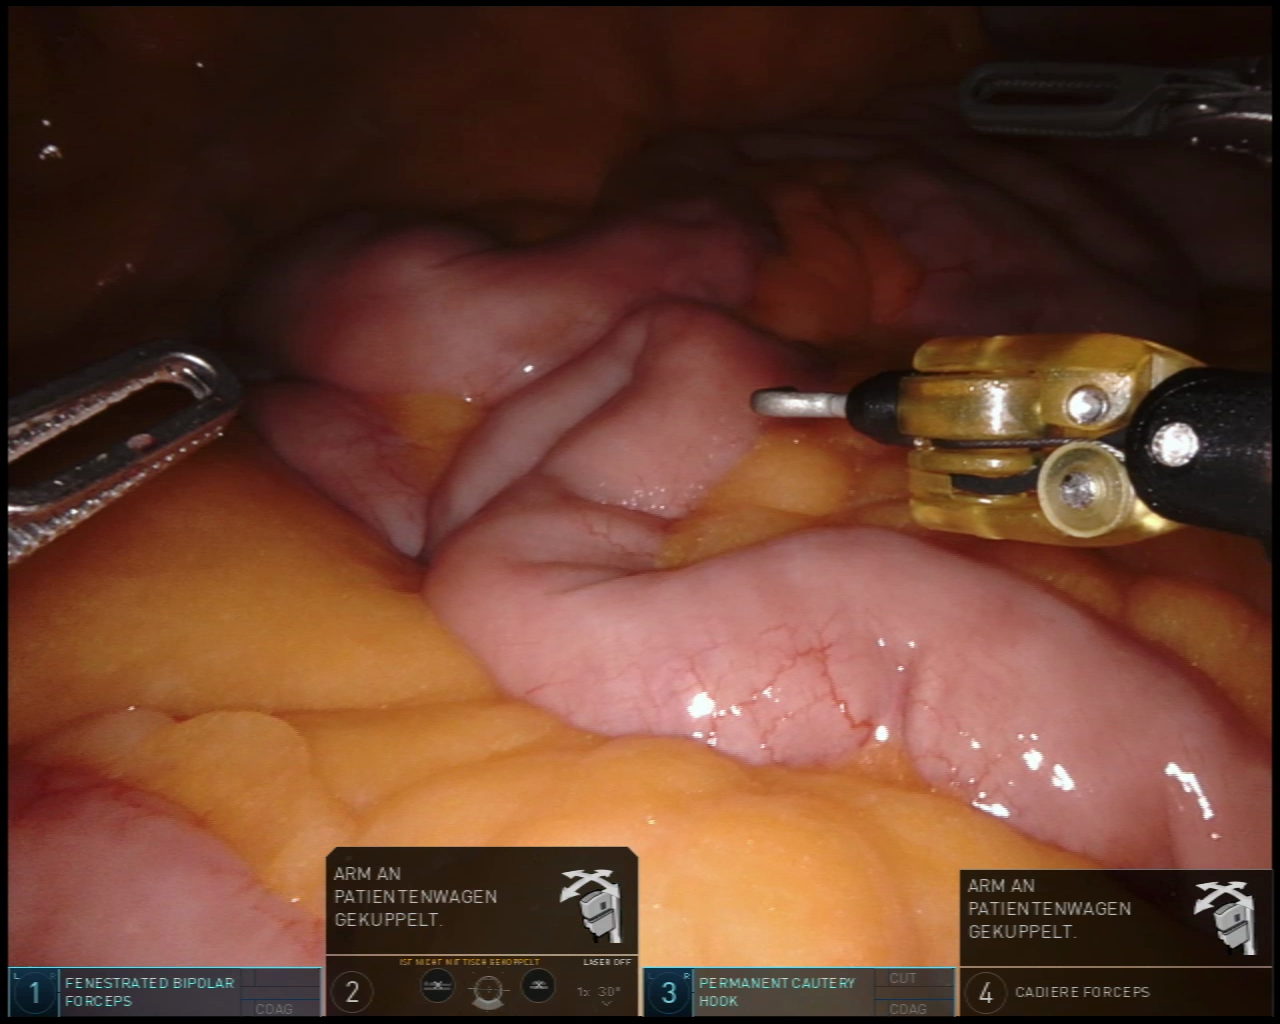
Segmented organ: small_intestine
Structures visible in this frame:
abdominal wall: yes
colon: no
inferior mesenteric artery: no
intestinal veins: no
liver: no
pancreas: no
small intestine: yes
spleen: no
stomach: no
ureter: no
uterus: no
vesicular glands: no